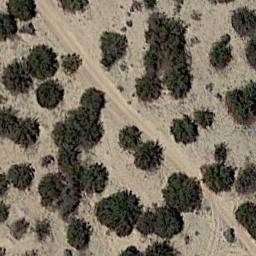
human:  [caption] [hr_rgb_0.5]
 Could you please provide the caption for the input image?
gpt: The chaparral is on the desert with a road pass by .

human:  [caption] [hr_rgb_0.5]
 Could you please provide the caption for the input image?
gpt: Chaparral is distributed cluster by cluster on the sand and there is a winding path in the sand .

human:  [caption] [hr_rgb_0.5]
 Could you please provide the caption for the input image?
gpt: Some connected chaparrals of different sizes grow in the desert and a road goes through the desert .

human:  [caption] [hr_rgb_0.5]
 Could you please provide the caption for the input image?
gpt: There are several trees and some weeds in this desert .

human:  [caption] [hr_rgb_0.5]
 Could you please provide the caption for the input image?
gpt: The plants in the chaparral vary in size .